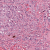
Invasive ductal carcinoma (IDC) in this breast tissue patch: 1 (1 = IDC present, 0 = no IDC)